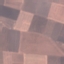
Land use / land cover class: AnnualCrop